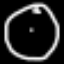
Label: clock